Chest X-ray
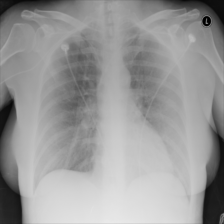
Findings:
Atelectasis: negative
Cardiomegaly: negative
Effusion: negative
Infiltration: negative
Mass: negative
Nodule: negative
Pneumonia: negative
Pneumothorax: negative
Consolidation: negative
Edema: negative
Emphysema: negative
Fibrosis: negative
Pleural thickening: negative
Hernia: negative